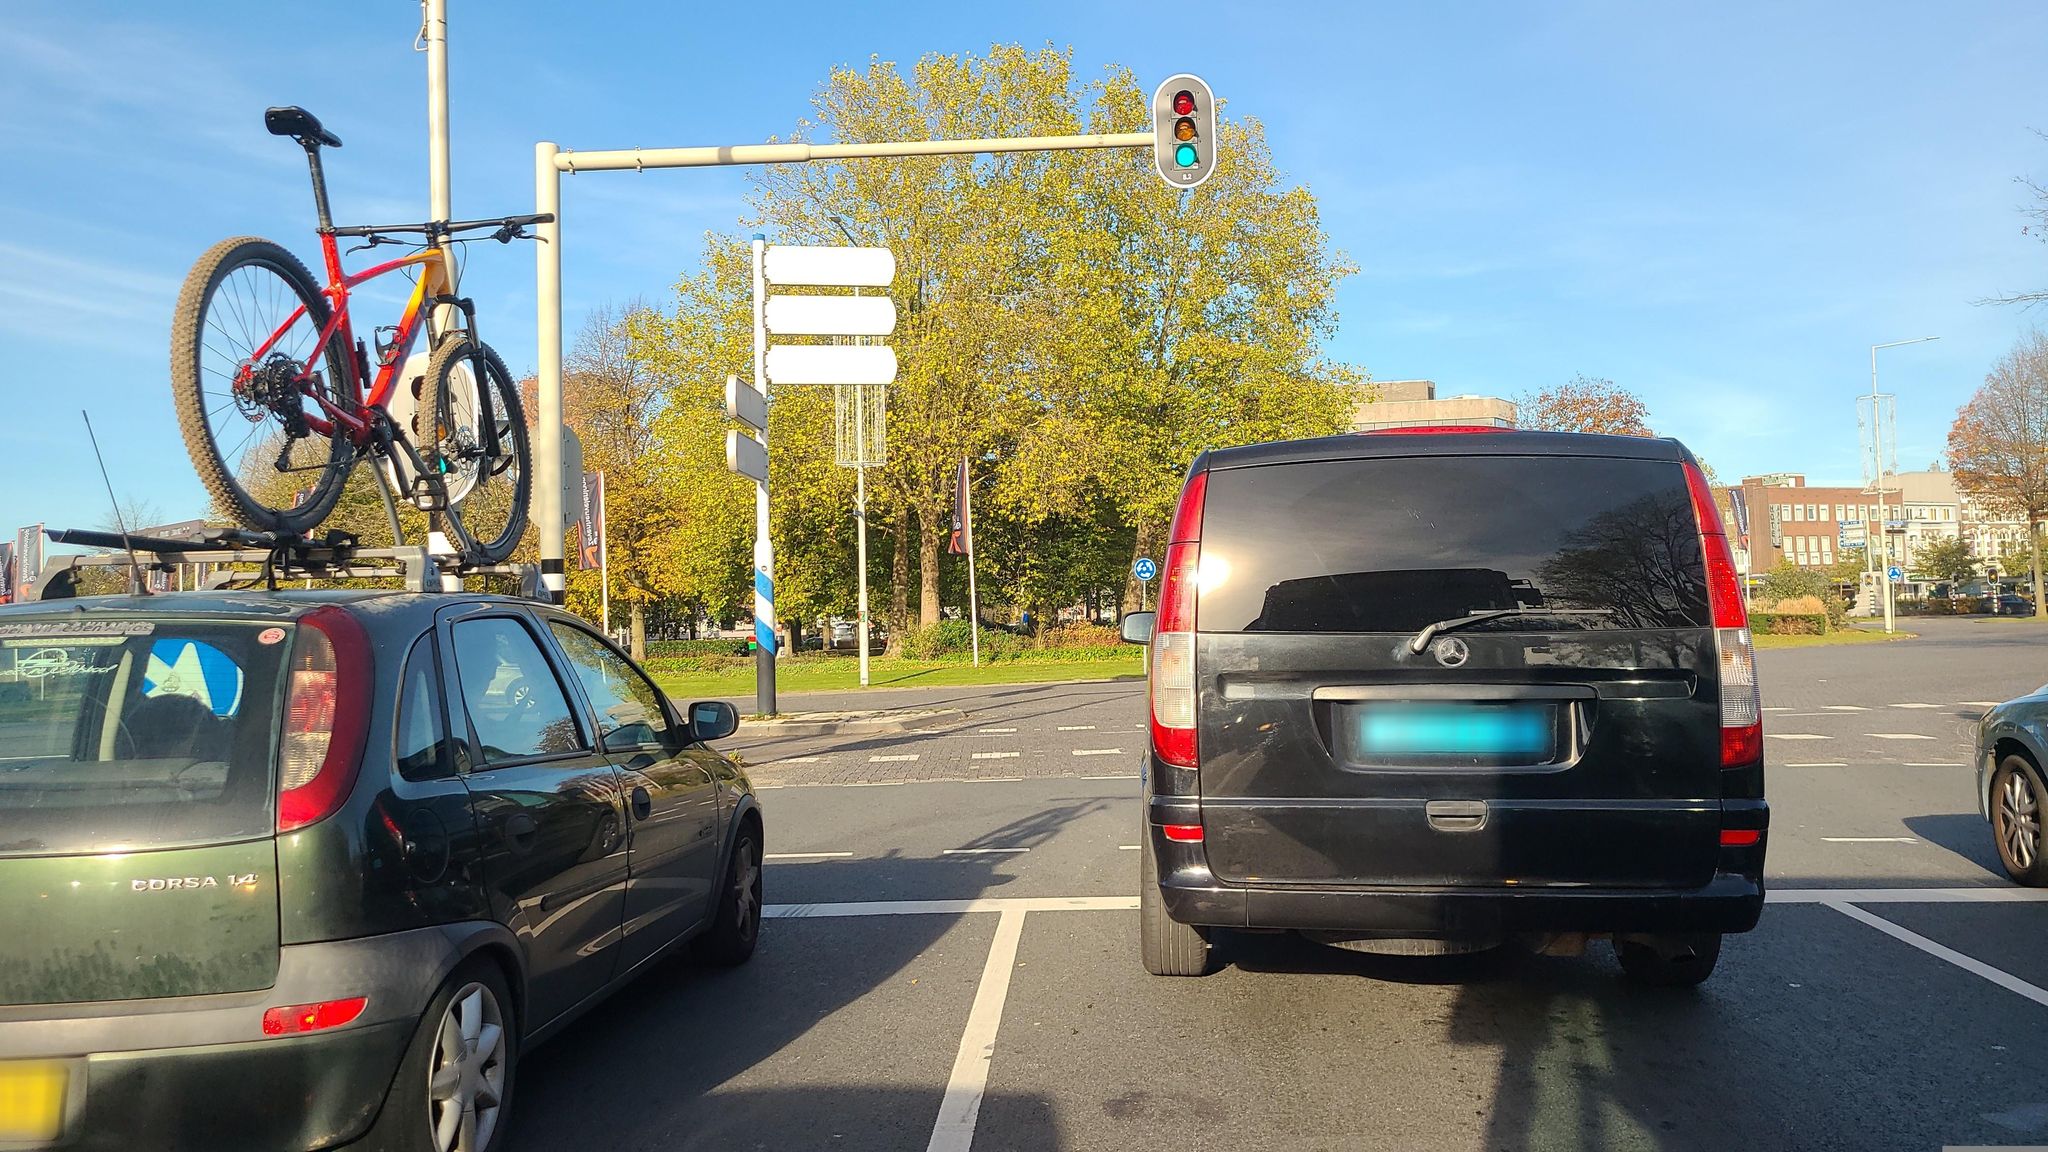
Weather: clear
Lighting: day
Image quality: good
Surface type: driving surface
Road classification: primary
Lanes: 3
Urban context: urban centre
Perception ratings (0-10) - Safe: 2.21, Lively: 8.15, Beautiful: 5.17, Boring: 4.5, Depressing: 4.44, Wealthy: 5.22